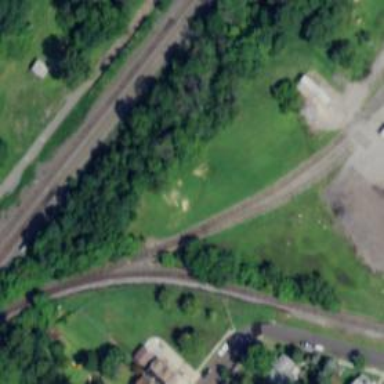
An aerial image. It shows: Railway spur service.